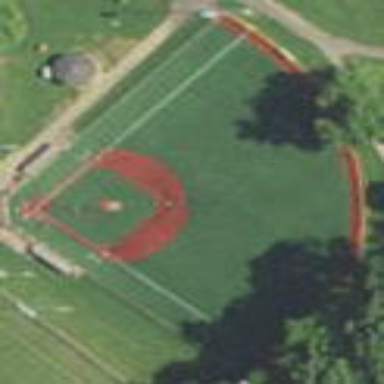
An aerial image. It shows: Baseball pitch for leisure land.